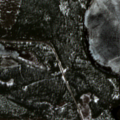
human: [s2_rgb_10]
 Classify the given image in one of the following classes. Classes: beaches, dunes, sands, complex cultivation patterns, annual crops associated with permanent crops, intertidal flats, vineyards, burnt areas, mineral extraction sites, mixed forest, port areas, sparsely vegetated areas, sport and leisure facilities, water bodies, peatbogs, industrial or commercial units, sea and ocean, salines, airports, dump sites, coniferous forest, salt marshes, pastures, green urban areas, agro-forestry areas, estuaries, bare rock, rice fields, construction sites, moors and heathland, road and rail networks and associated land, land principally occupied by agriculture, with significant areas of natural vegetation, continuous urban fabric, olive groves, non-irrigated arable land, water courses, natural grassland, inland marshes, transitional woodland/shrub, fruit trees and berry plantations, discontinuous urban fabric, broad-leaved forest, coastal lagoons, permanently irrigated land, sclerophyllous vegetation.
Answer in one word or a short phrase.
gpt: coniferous forest, transitional woodland/shrub, water bodies